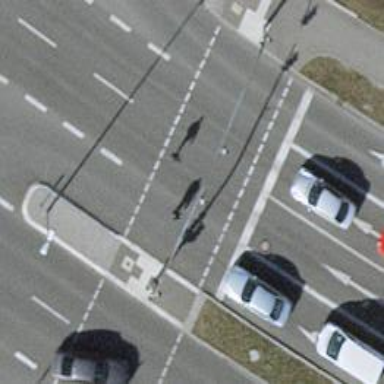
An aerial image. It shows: Asphalt path with both cycleway and footway also surfaced with asphalt.